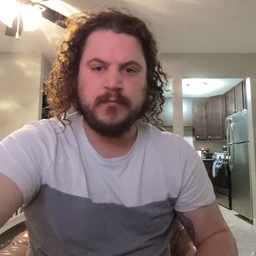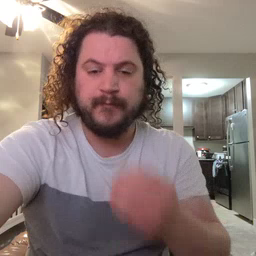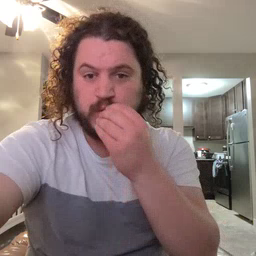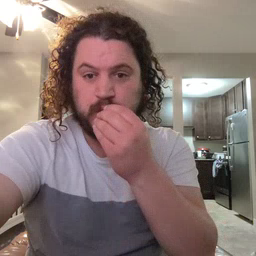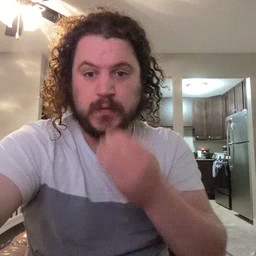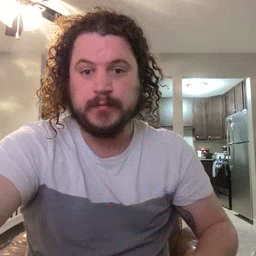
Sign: food